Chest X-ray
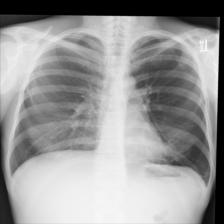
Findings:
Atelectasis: negative
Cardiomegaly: negative
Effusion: negative
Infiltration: negative
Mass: negative
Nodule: negative
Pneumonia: negative
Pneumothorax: negative
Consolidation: negative
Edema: negative
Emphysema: negative
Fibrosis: negative
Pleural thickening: negative
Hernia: negative